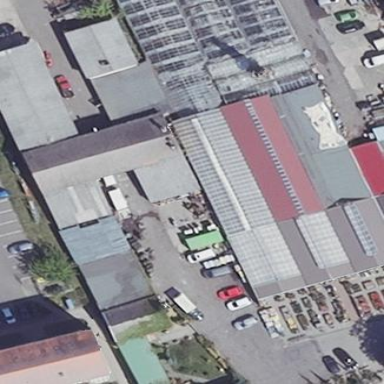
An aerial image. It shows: Area dedicated to greenhouse horticulture.